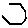
Label: hexagon